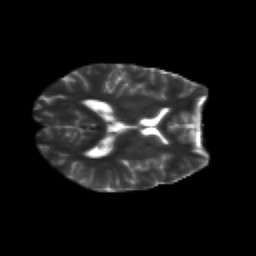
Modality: T2w
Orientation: axial
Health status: healthy
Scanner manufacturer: siemens
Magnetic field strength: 3 T
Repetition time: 12 s
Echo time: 0.092 s